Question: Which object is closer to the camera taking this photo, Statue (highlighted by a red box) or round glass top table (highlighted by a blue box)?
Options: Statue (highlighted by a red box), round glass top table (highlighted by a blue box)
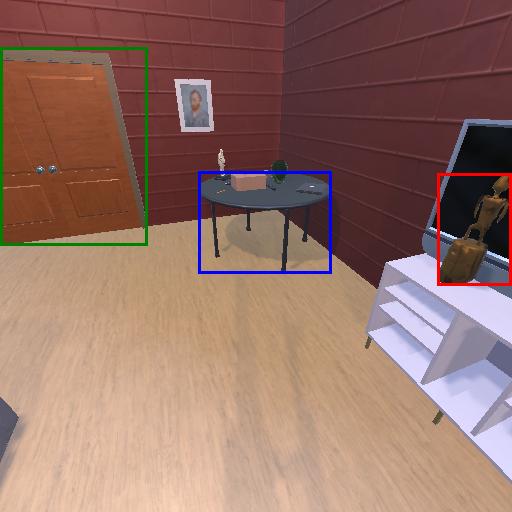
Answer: Statue (highlighted by a red box)